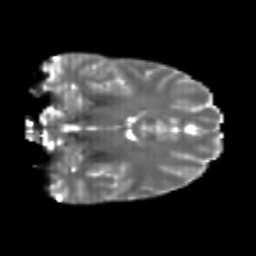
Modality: T2w
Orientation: coronal
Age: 24
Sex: male
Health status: healthy
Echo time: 0.074 s